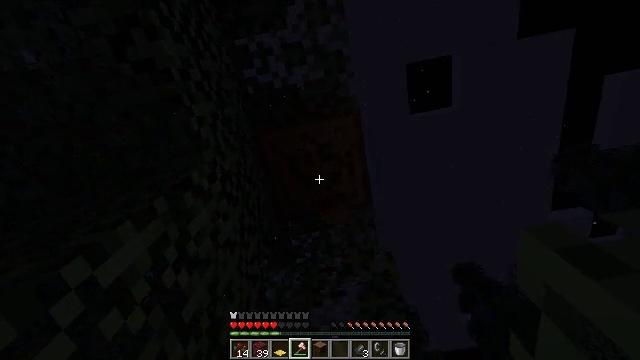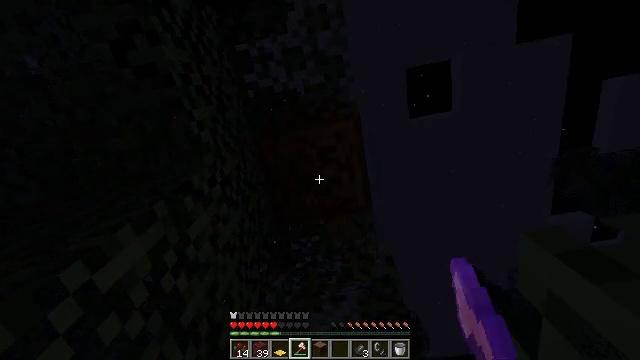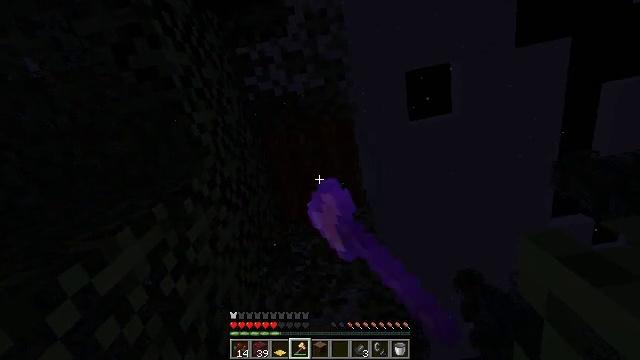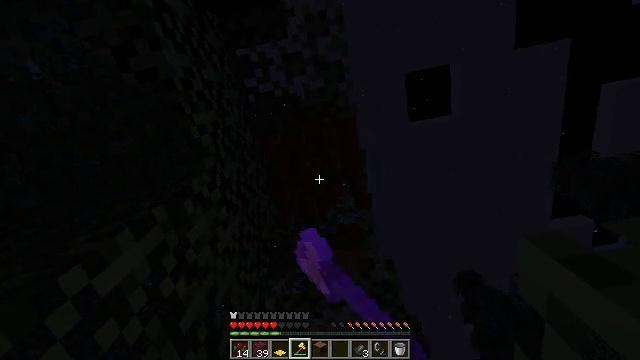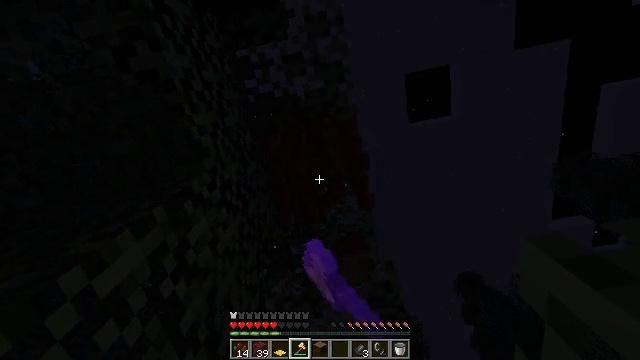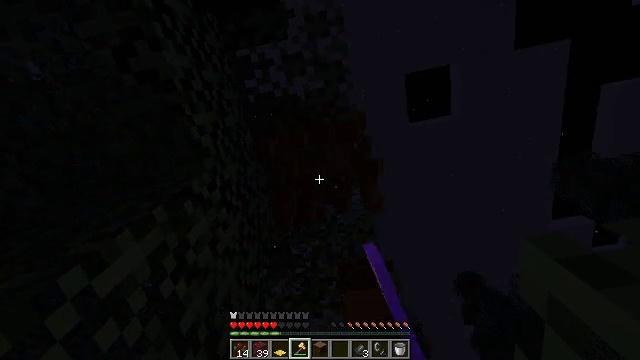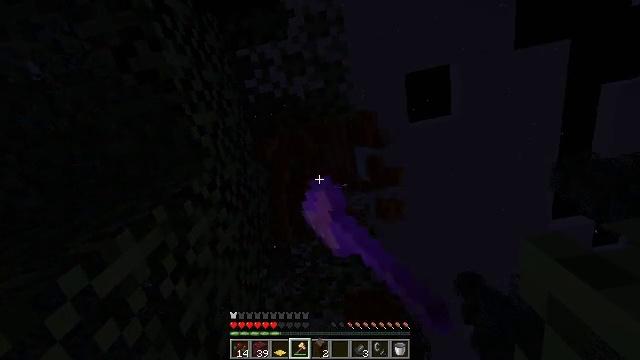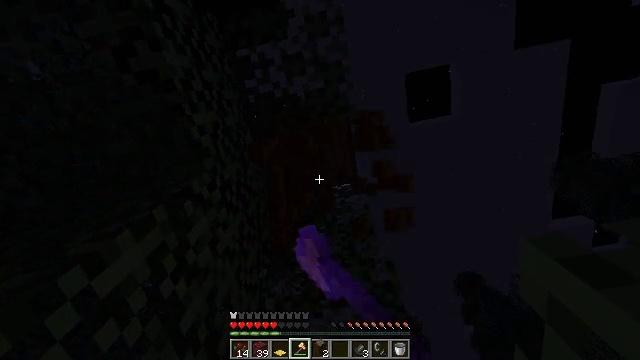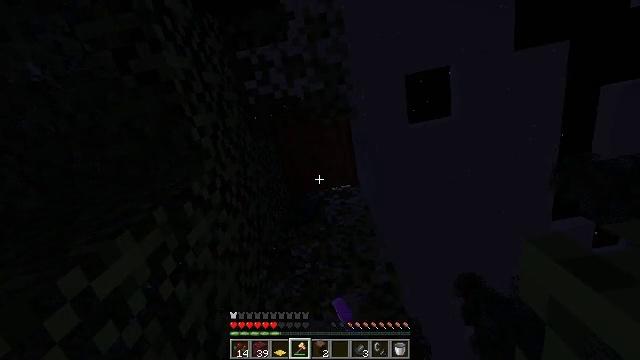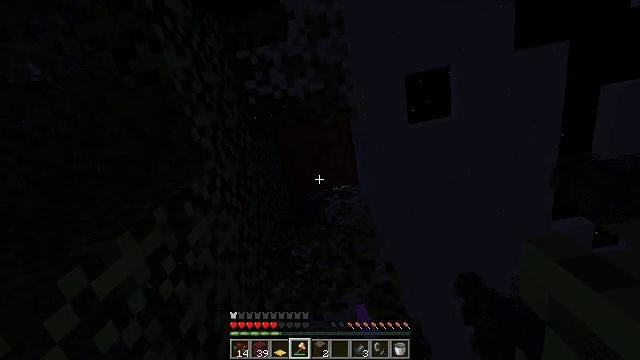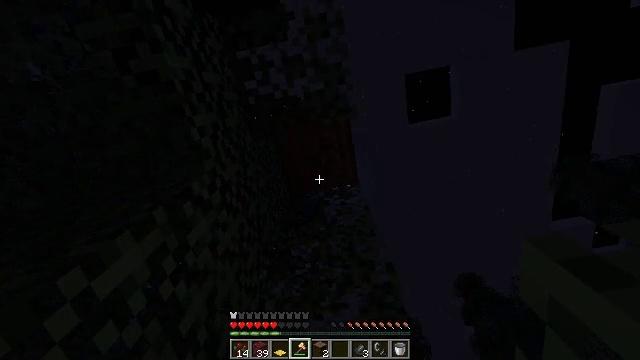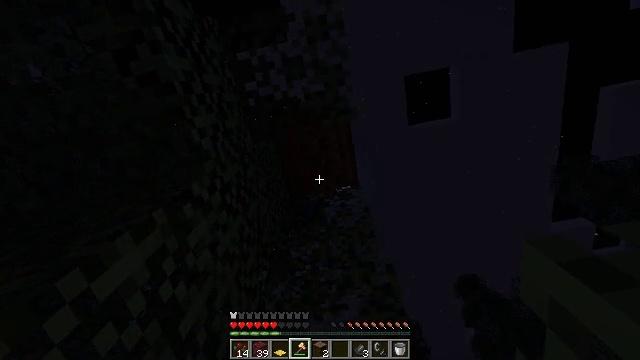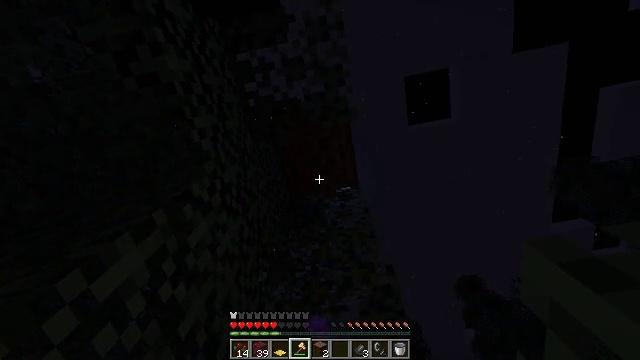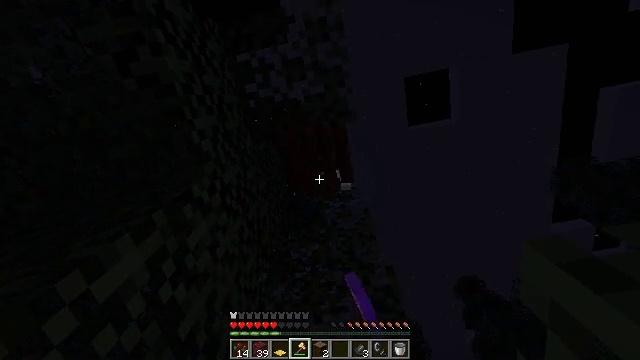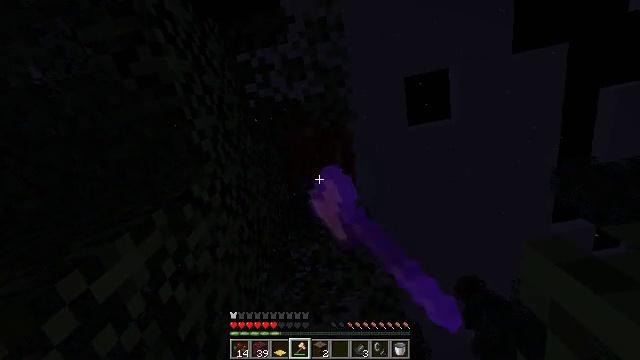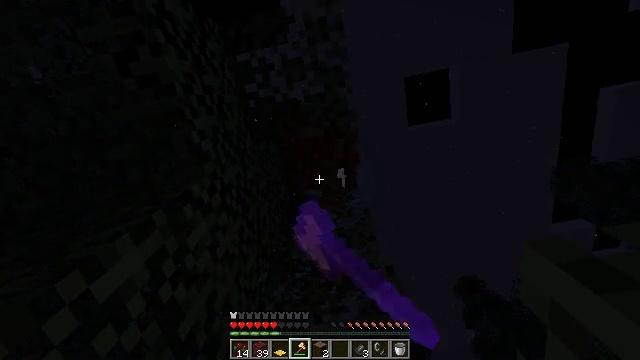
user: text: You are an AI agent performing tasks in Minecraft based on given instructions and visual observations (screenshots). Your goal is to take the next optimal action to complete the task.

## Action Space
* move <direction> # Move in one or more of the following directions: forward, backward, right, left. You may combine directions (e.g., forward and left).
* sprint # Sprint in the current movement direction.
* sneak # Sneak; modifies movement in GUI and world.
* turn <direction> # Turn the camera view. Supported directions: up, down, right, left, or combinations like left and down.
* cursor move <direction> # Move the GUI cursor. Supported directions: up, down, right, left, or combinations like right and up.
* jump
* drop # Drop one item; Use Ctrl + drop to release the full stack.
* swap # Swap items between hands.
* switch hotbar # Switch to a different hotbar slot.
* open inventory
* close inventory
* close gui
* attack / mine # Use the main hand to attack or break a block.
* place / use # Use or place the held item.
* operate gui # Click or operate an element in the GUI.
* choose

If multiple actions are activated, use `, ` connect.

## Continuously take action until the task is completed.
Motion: motion action
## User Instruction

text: Break the spruce log from the tree.
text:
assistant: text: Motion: attack / mine
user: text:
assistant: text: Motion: attack / mine
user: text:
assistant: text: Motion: attack / mine
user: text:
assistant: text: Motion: attack / mine
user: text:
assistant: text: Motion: attack / mine
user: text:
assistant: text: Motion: attack / mine
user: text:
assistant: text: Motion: attack / mine
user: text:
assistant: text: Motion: attack / mine
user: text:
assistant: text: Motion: attack / mine
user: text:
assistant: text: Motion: attack / mine
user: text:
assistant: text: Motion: attack / mine
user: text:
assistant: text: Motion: attack / mine
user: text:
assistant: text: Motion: attack / mine
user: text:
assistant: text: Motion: attack / mine
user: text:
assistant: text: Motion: no_op
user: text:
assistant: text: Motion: no_op
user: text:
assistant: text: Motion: no_op
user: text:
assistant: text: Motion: no_op